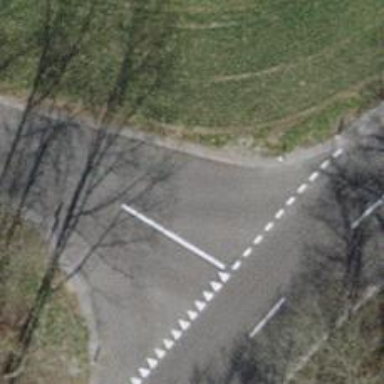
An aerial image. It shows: Road with "give way" sign.